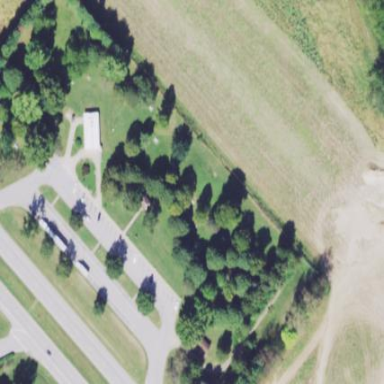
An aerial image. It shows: Rest area along the road.